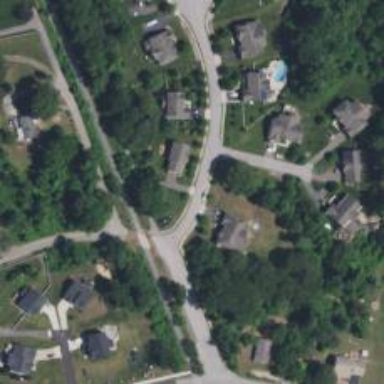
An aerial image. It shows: Driveway.